Interaction volume radius: 5 \u00c5
Interaction volume height: 10 \u00c5
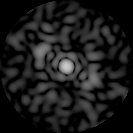
Disorder parameter: 0.8195